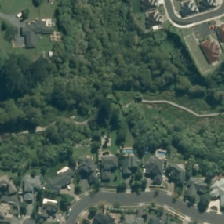
Land cover: urban_parkland